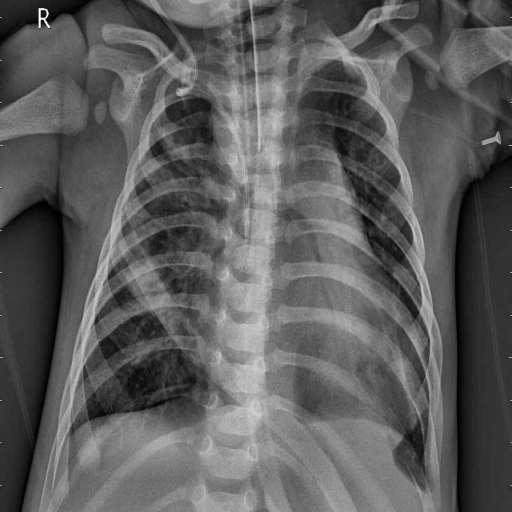
Finding: PNEUMONIA